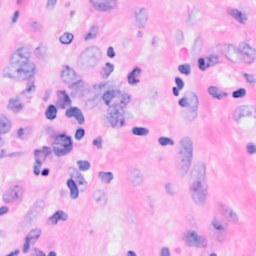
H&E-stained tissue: Breast